Question: Just trying to make an easy-to-use search form by having all elements inline. It looks like the label pushes the inputs down by about 14px or so, but there's nothing to do the same for the search button. Any ideas on how I can get everything on the same line?

'''
<div class="row">
<div class="col-md-2">
<label>Date: </label>
<input type="date" name="startdate" class="form-control"/>
</div>
<div class="col-md-2">
<label>Optional Search String: </label>
<input type="text" class="form-control"/>
</div>
<div class="col-md-2">
<button type="button" class="btn btn-primary">Search</button>
</div>
</div>
'''
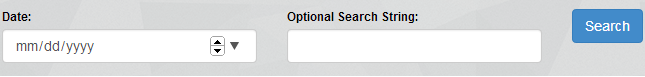
Answer: You don't need to put any tricks bootstrap already has a class for such scenario which is <URL>. You can use it in your requirement. I have modified your classes according to that.
'''
<div class="form-inline">
<div class="form-group">
<label>Date: </label>
<input type="date" name="startdate" class="form-control"/>
</div>
<div class="form-group">
<label>Optional Search String: </label>
<input type="text" class="form-control"/>
</div>
<div class="form-group" style="vertical-align:bottom">
<button type="button" class="btn btn-primary">Search</button>
</div>
</div>
'''
I have just use the 'vertical-align:bottom' with last 'form-group' because you have only one element in the last group instead of having two in rest of them.
<URL>